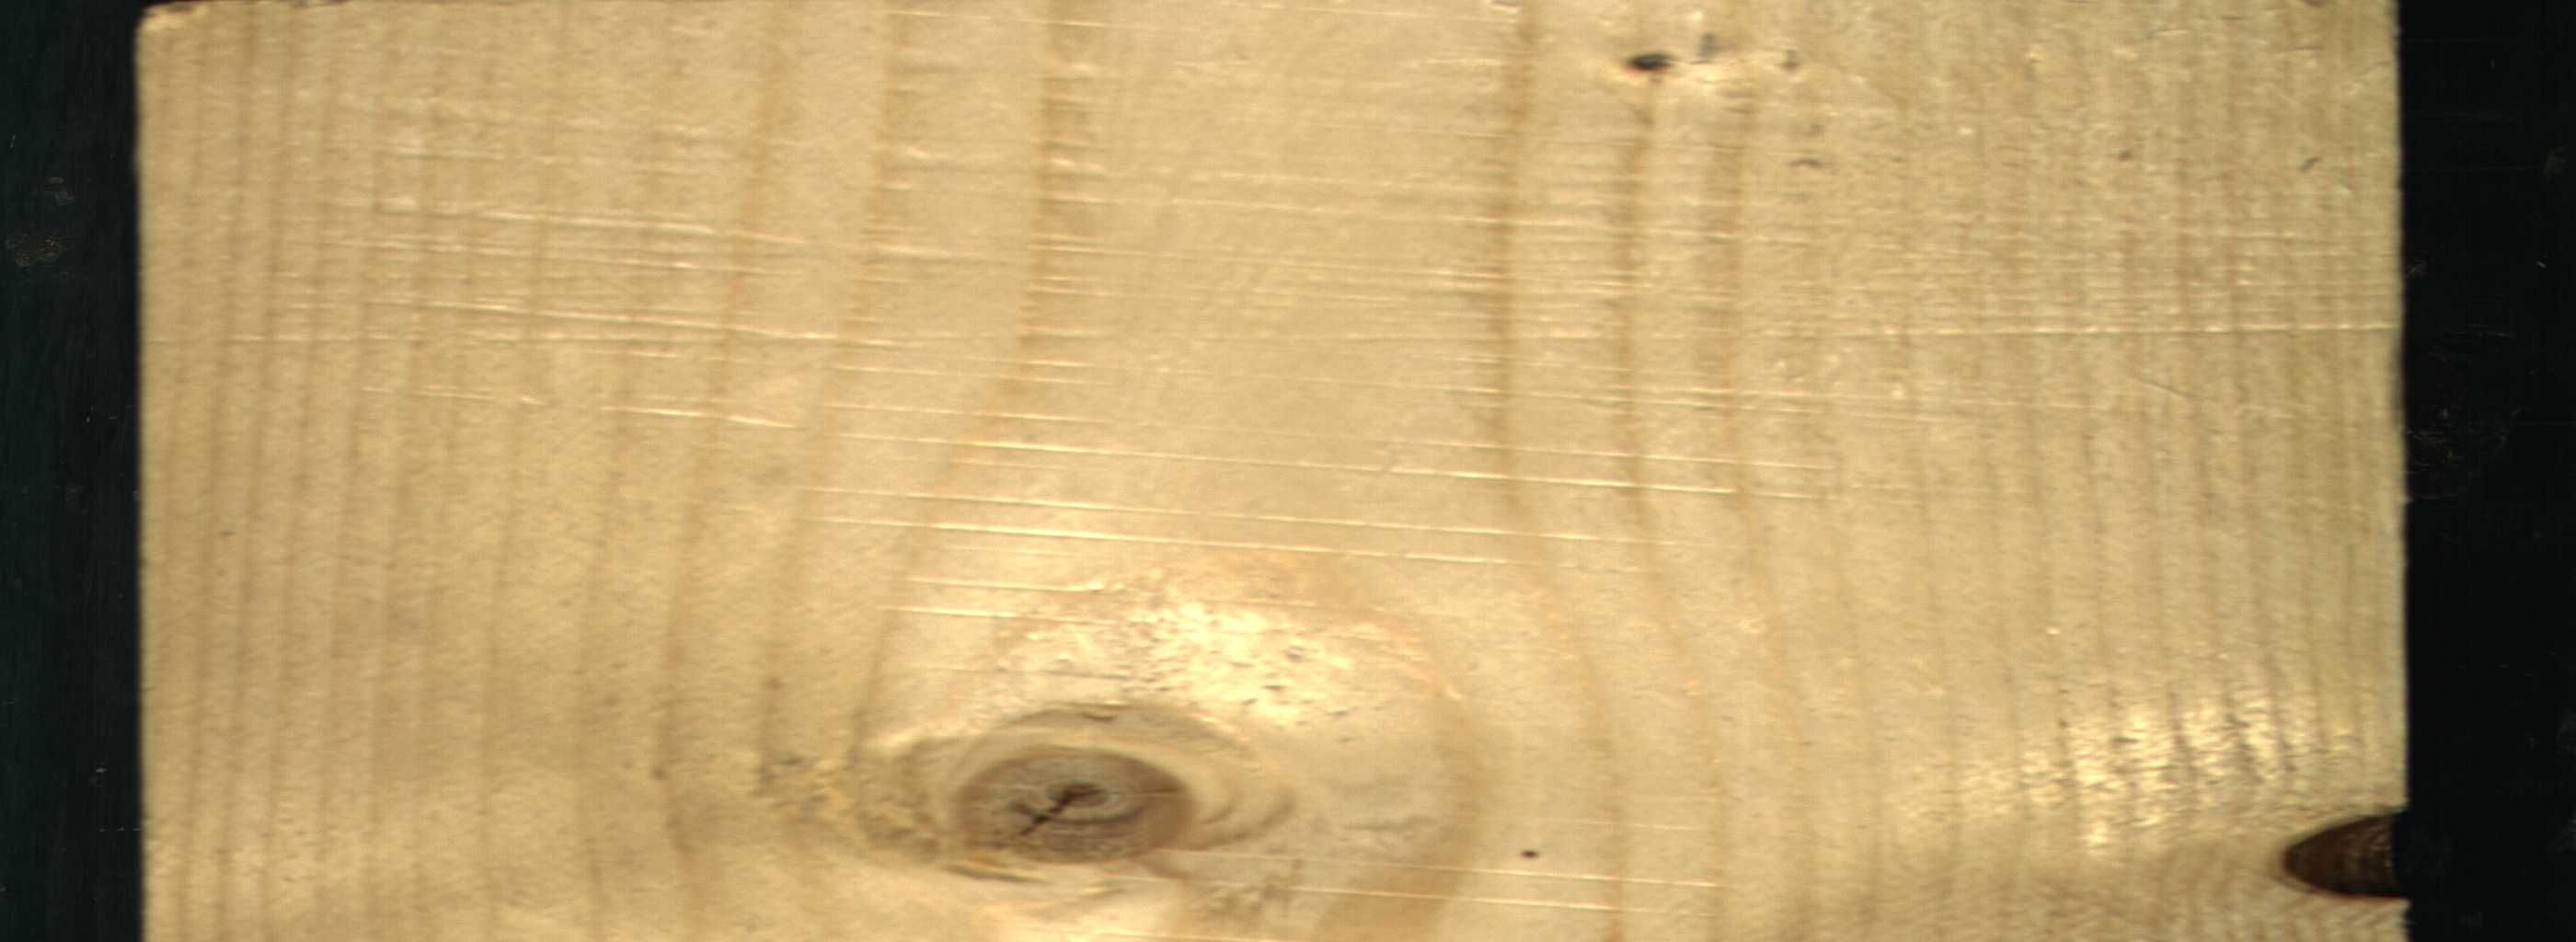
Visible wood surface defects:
knot_with_crack
Knot_missing
Live_Knot